Question: How can I display the copied comment the same as original comment (e.g still wants part of the comment and underlined)?

'''
Sub Comments()
Dim X As Long, RngName As String, curwks As Worksheet
Sheet1.Select
Set curwks = ActiveSheet
If curwks.Comments.Count Then
Sheet2.Select
Range("A1").Select
On Error Resume Next
For X = 1 To curwks.Comments.Count
With curwks.Comments.Item(X)
Sheet2.Range("A1").Offset(X, 0).Resize(1, 1) = _
Array(.Text)
End With
Next
End If
End Sub
'''
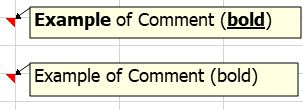
Answer: This is not a full solution because the 'Underline' portion doesn't work for some reason, possibly a bug. If I get a chance I'll look into it, but something might be better than nothing.
'''
Sub Comments()
Dim X As Long, i As Long
If Sheet1.Comments.Count Then
For X = 1 To Sheet1.Comments.Count
With Sheet2.Range("A1").Offset(X, 0)
.Clear
.Font.Bold = False
.Font.Underline = False
.Value = Sheet1.Comments.Item(X).Text
End With
With Sheet1.Comments.Item(X).Shape.TextFrame
For i = 1 To .Characters.Count
If .Characters(i, 1).Font.Bold = True Then
Sheet2.Range("A1").Offset(X, 0).Characters(i, 1).Font.Bold = True
End If
If .Characters(i, 1).Font.Underline = True Then
Sheet2.Range("A1").Offset(X, 0).Characters(i, 1).Font.Underline = True
End If
Next i
End With
Next
End If
End Sub
'''